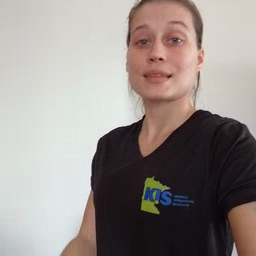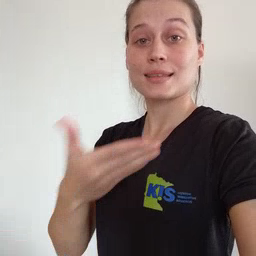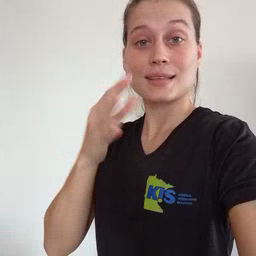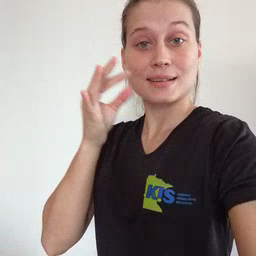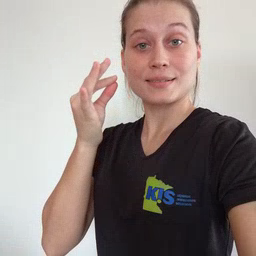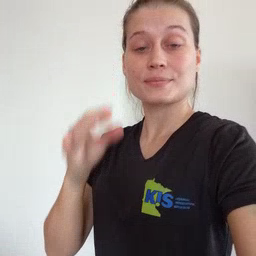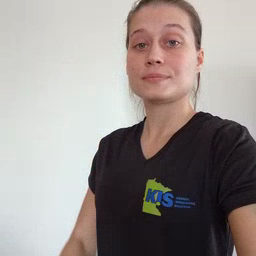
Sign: kitty